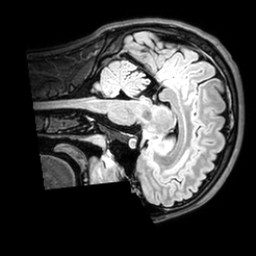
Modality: T1w
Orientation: sagittal
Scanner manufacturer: philips
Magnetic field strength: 3 T
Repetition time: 4.8 s
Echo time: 0.2586 s